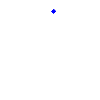
Particle: proton